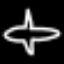
Label: airplane